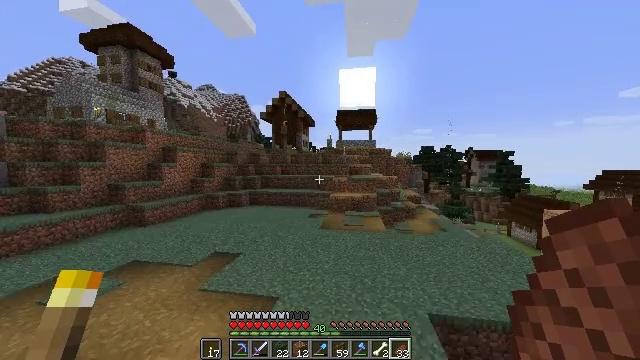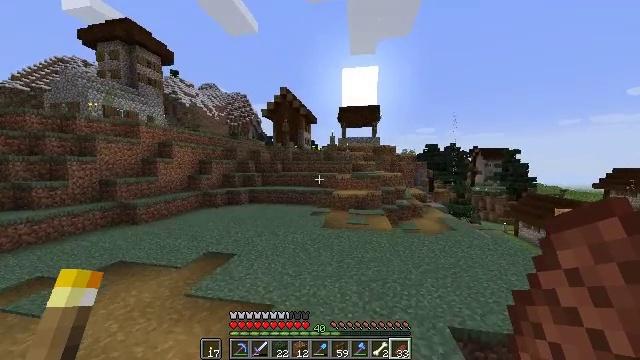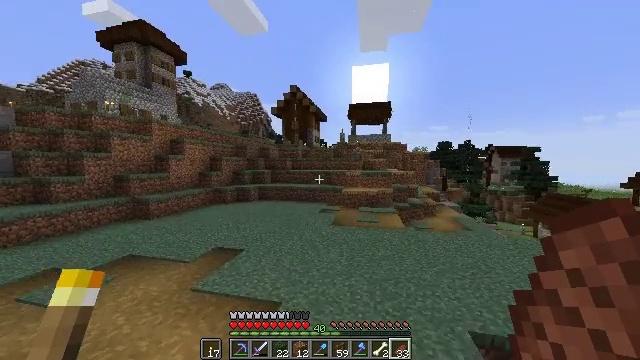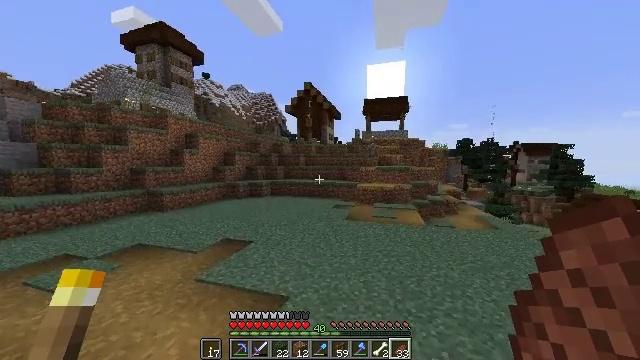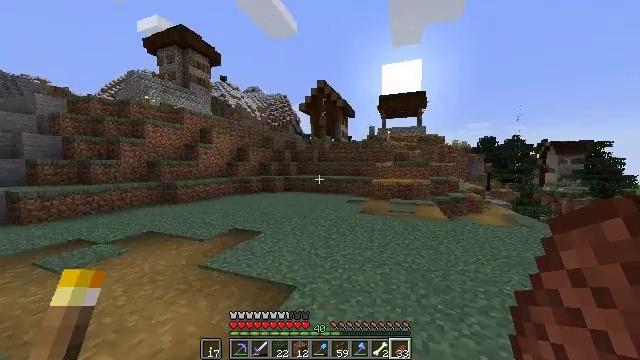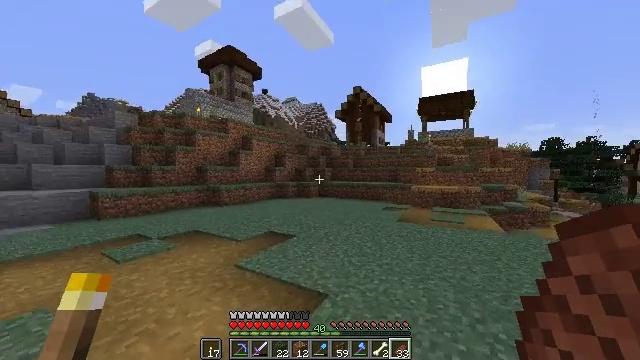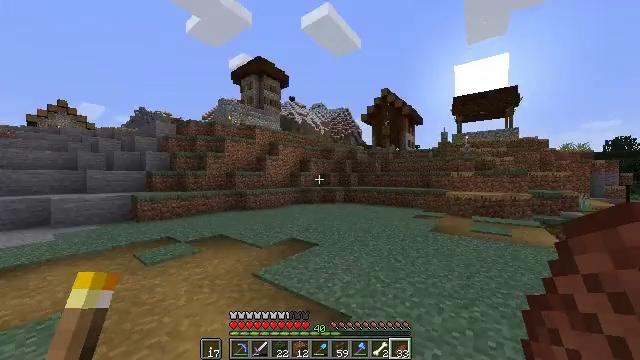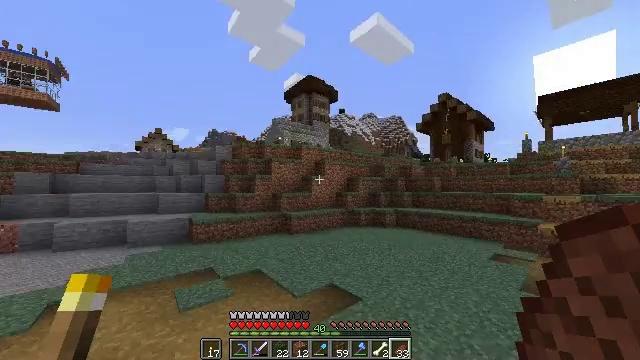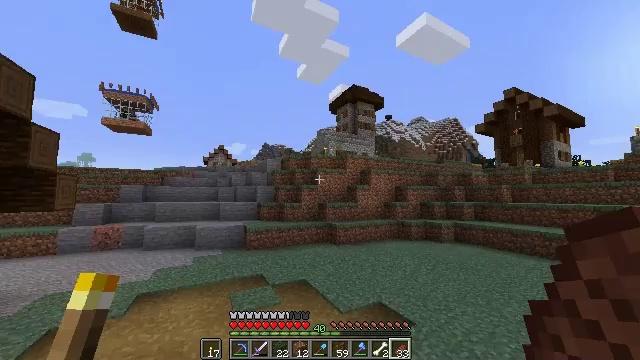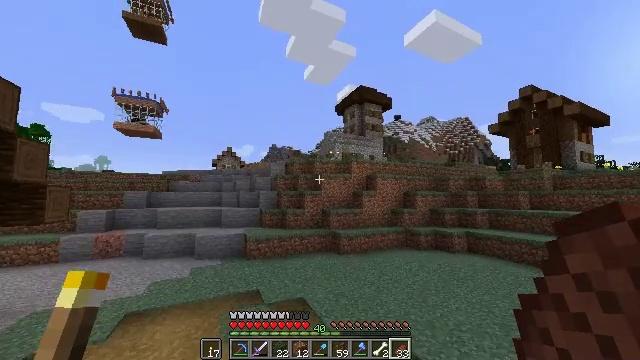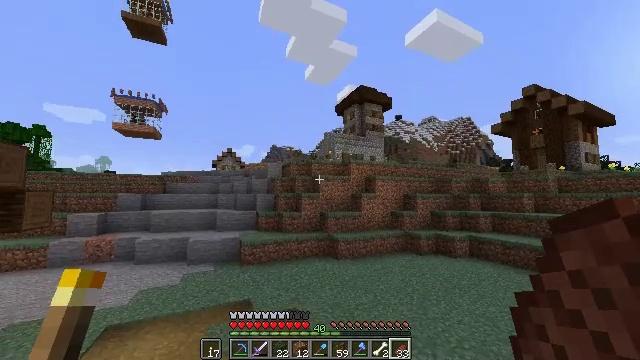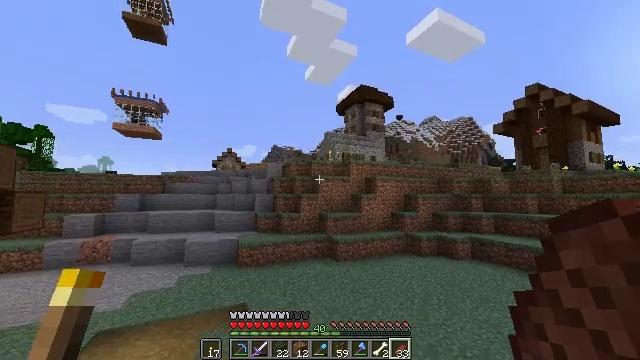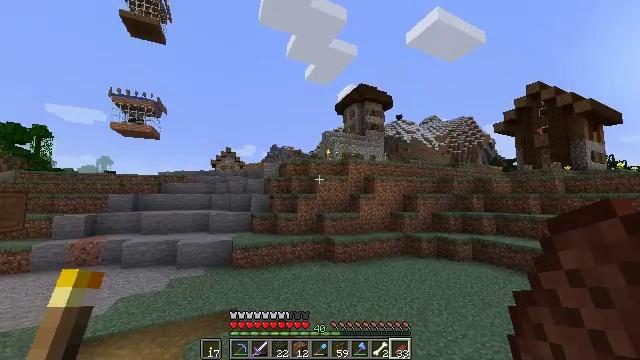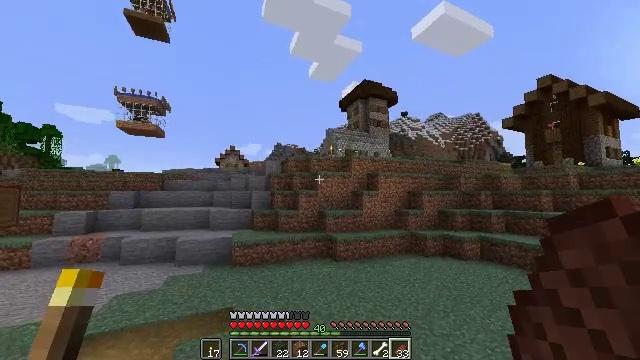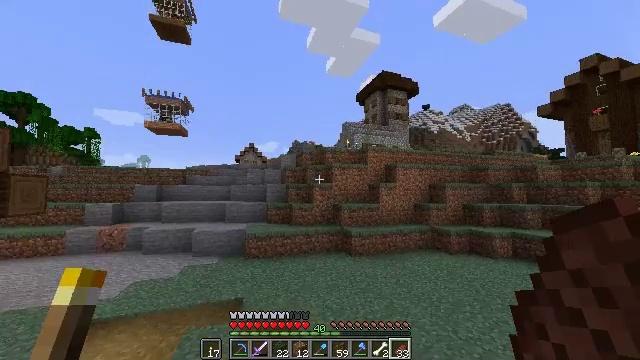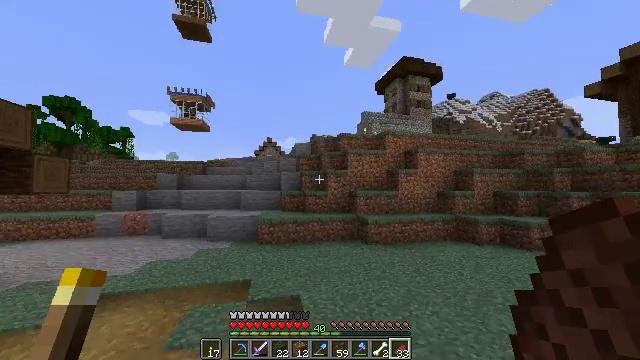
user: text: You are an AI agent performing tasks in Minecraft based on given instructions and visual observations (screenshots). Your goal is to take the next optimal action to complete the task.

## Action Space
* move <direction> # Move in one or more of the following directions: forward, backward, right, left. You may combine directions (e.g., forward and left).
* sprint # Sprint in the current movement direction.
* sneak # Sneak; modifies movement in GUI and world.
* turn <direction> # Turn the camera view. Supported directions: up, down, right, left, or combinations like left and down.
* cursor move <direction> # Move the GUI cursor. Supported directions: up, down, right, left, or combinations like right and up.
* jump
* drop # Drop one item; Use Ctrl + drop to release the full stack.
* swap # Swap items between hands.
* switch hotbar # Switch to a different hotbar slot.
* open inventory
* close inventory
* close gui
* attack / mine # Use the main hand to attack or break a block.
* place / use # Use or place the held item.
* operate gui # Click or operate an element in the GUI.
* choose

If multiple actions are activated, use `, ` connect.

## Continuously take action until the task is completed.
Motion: motion action
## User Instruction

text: Craft spruce planks.
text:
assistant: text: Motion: move forward, sprint, jump
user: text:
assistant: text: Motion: move forward, sprint, turn left, jump
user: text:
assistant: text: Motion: move forward, sprint, turn left, jump
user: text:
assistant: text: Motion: move forward, sprint, turn left, jump
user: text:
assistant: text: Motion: move forward, turn left and up, jump
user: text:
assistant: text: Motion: move forward, turn left and up, jump
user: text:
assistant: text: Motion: move forward, turn left and up, jump
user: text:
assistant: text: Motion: move forward, sprint, turn left and up, jump
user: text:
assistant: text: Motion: move forward, sprint, turn left, jump
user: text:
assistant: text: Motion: move forward, sprint, jump
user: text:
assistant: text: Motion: move forward, sprint, jump
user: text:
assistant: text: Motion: move forward, jump
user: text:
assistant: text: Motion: move forward, turn left, jump
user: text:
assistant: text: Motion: move forward, turn left, jump
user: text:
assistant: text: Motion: move forward, sprint, turn left and down, jump
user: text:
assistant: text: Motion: move forward, sprint, turn left and down, jump
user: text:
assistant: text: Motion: move forward, sprint, turn left, jump
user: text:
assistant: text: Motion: move forward, jump
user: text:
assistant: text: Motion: move forward, jump
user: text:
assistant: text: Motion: move forward, jump
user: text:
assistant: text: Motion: move forward, sprint, jump
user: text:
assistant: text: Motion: move forward, sprint, turn left, jump
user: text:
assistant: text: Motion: move forward, sprint, turn left, jump
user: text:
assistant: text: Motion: move forward, sprint, turn left, jump
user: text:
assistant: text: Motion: move forward, jump
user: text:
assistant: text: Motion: move forward, jump
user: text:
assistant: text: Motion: move forward, jump
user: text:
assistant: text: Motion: move forward, jump
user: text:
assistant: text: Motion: move forward, jump
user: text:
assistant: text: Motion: move forward, sprint, jump